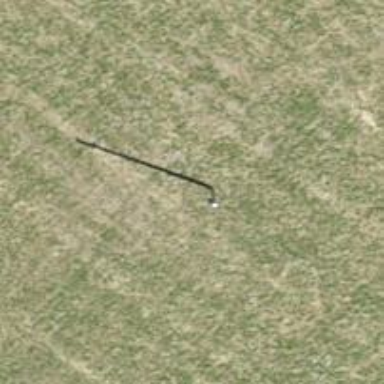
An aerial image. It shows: Power pole.